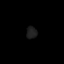
Tissue: prostate
Cell type: Fibroblasts
Senescence score: 0.783
Nuclear area (px): 122
Mean DAPI intensity: 30.139